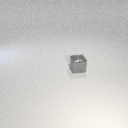
small gray metal cube